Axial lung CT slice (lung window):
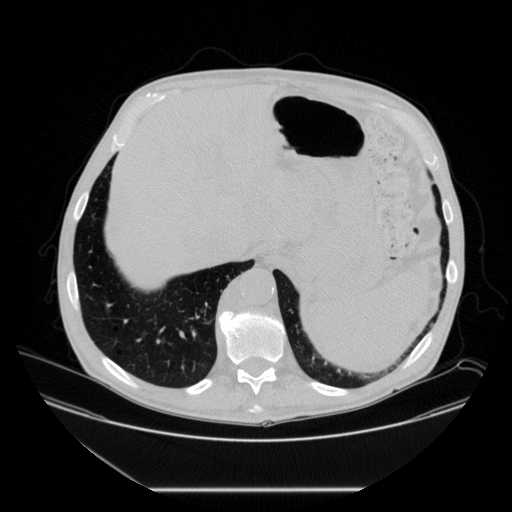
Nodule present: no